Field crop: maize
Growth stage: 2
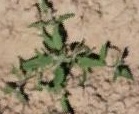
Species: atriplex